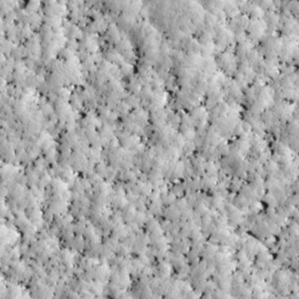
Label: non_frost